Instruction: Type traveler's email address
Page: traveler
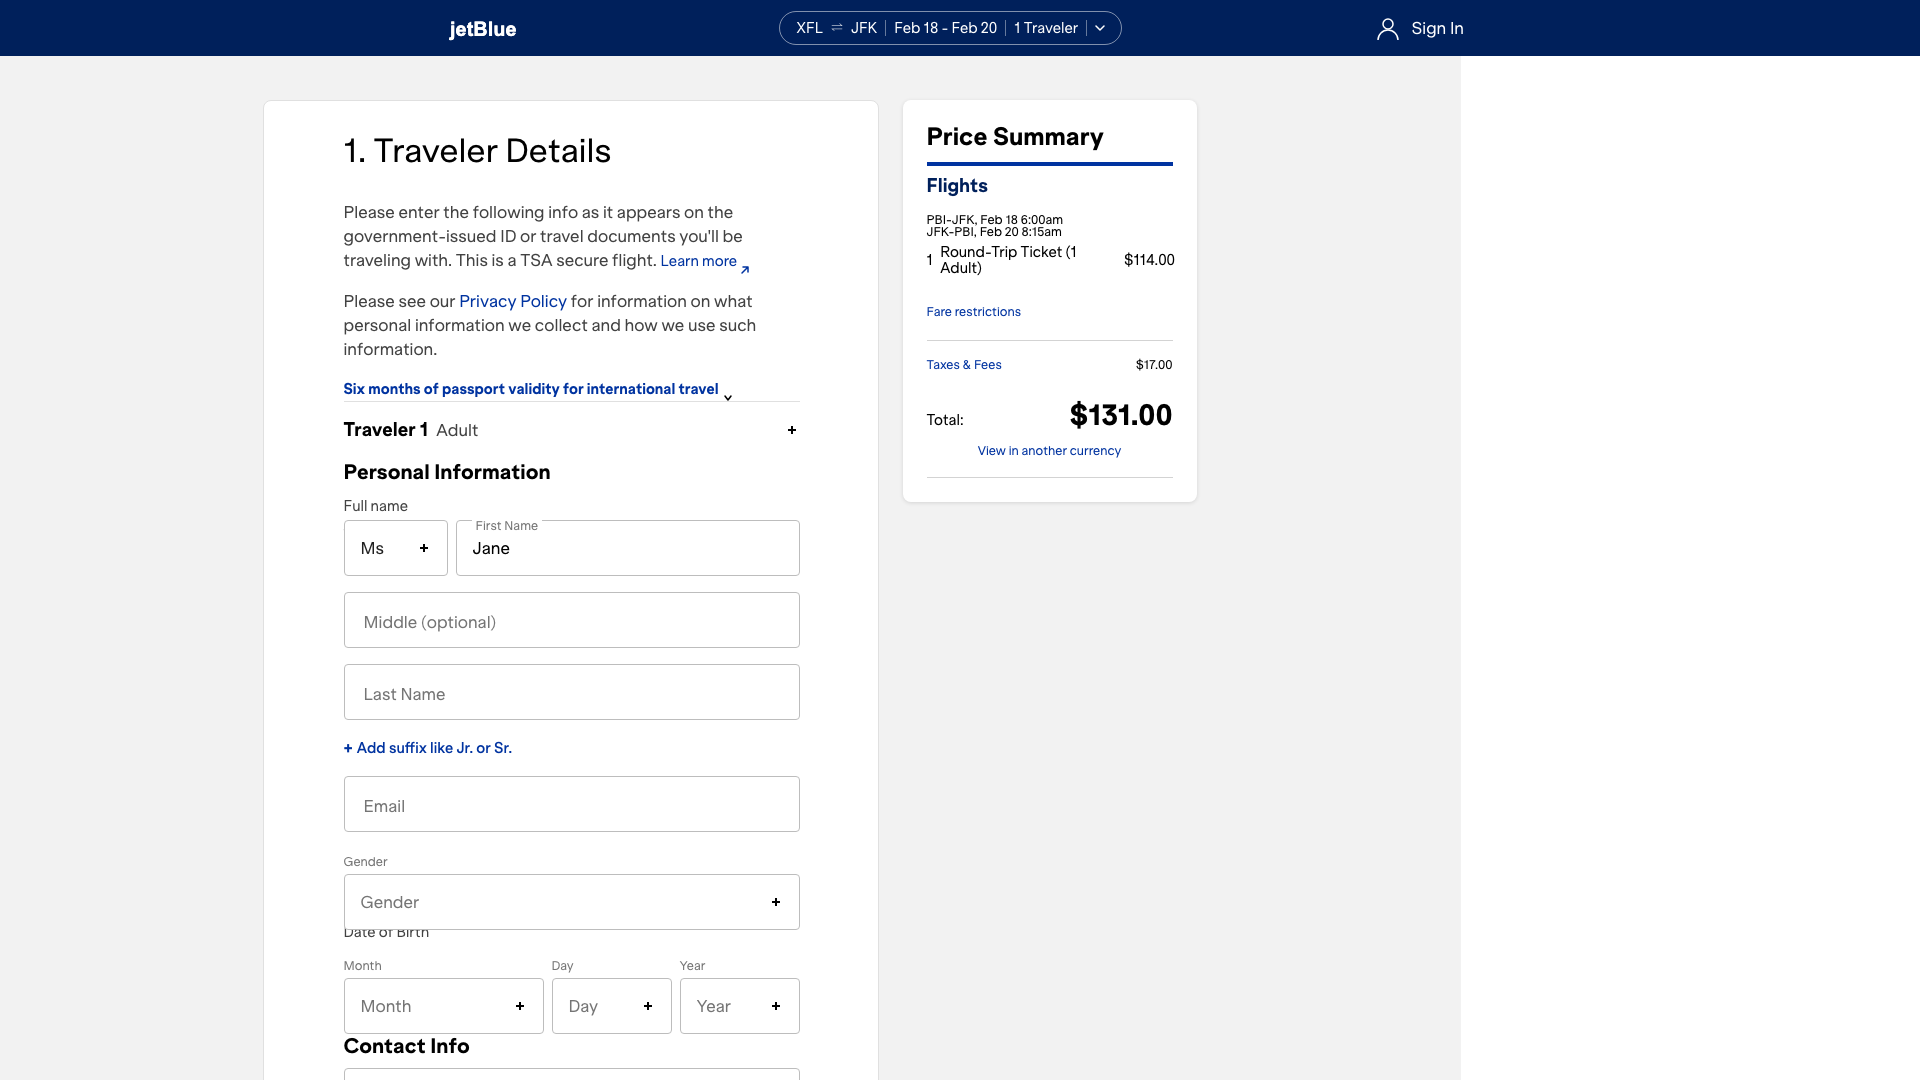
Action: type